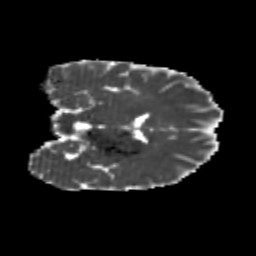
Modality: MD
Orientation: coronal
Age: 24
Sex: male
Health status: healthy
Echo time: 0.074 s